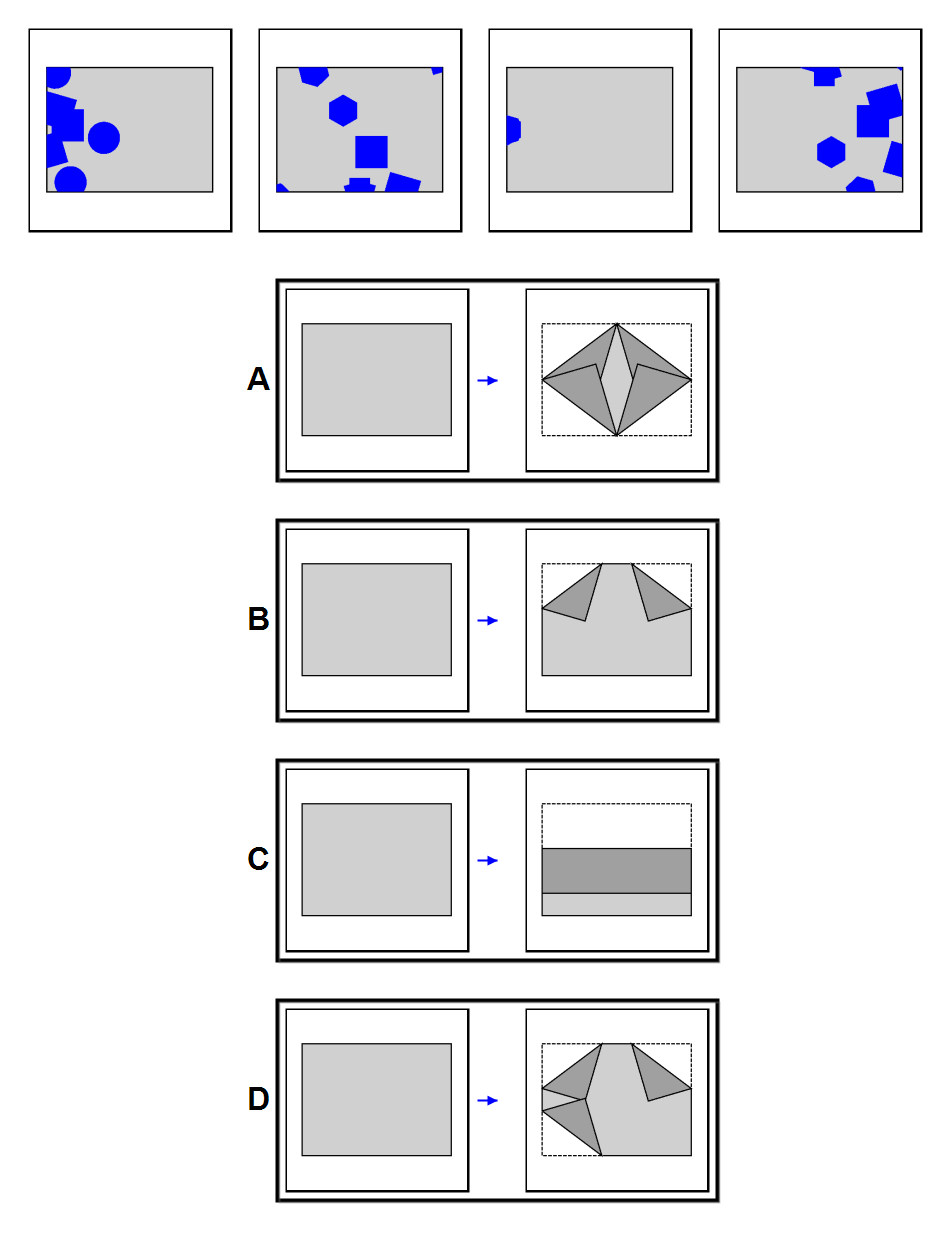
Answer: A